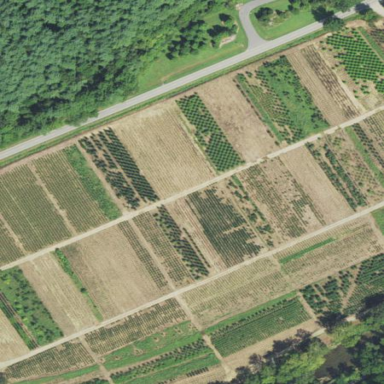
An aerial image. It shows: Plant nursery with trees.